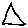
Label: triangle